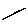
Label: line